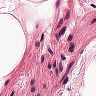
Metastatic tissue present: no